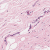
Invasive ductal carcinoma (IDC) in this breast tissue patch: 0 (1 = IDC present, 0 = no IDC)